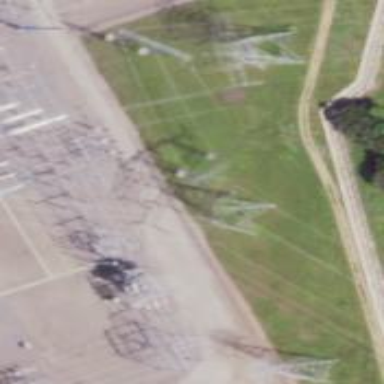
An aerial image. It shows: Lattice structure tower used for power distribution.